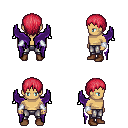
a pixel art fantasy rpg character, male body template, human, tanned skin, purple wings, metal pants, ruby red plain hairstyle, white cloth bracers, brown shoes, four views (front, back, left, right), 2x2 character sprite sheet, small pixel art, hard edges, no anti-aliasing